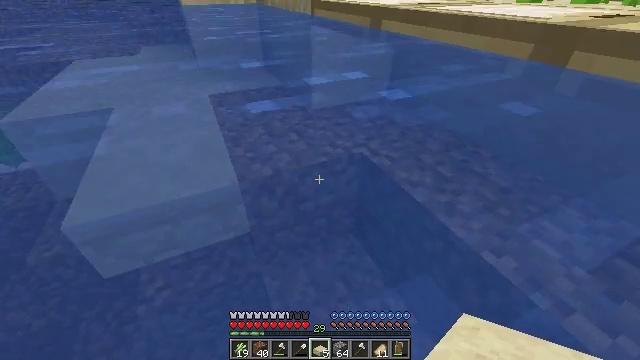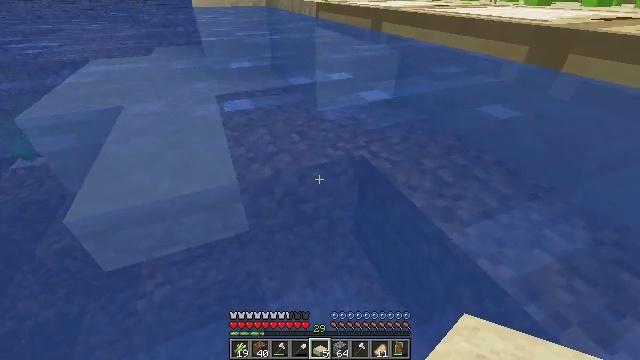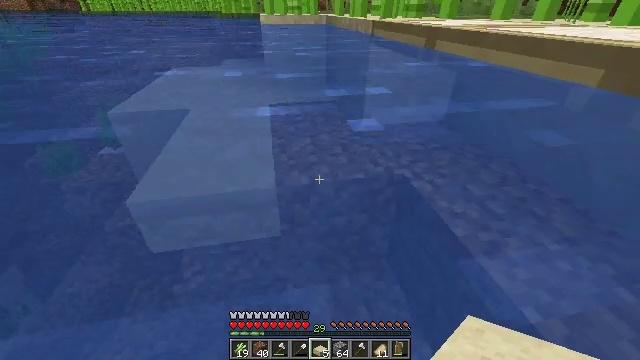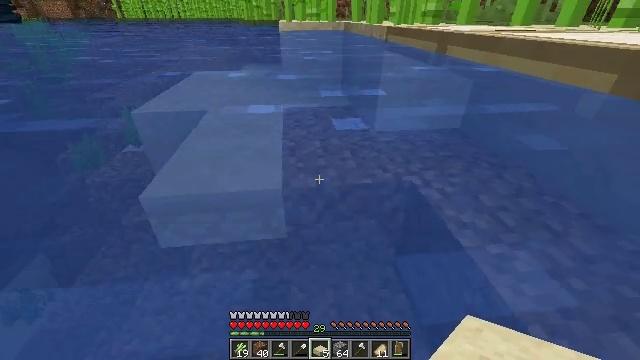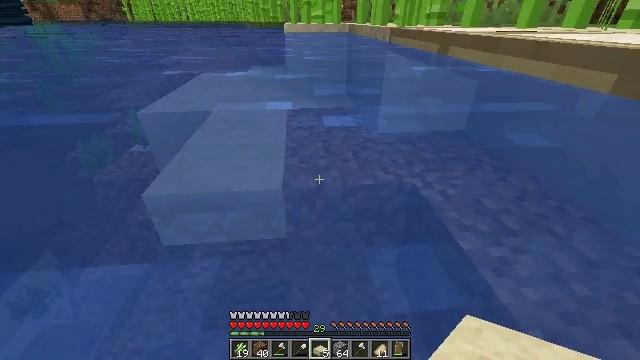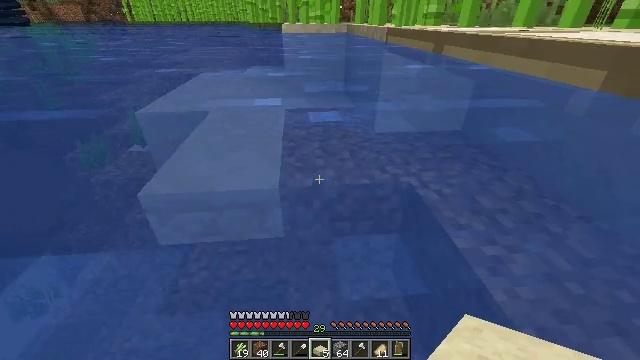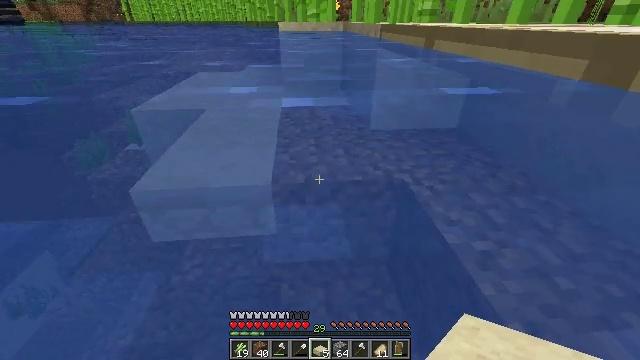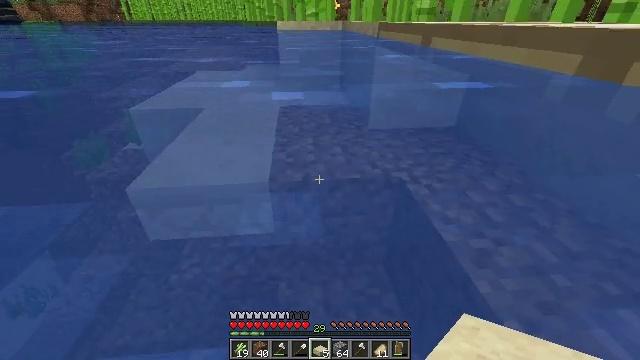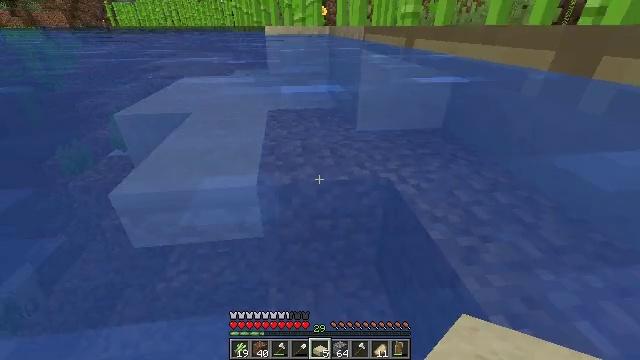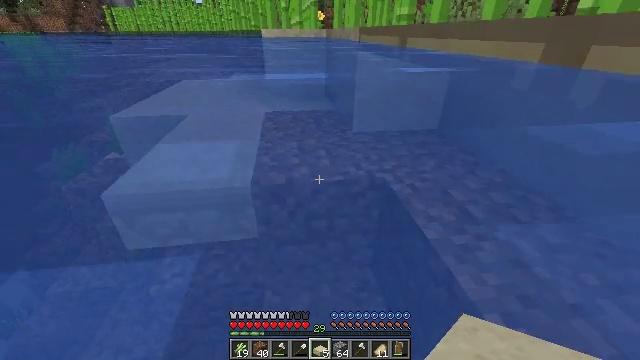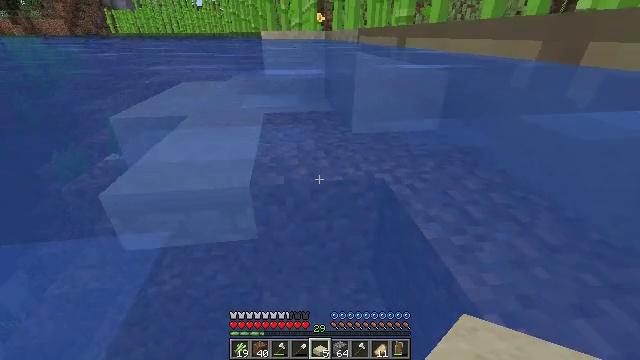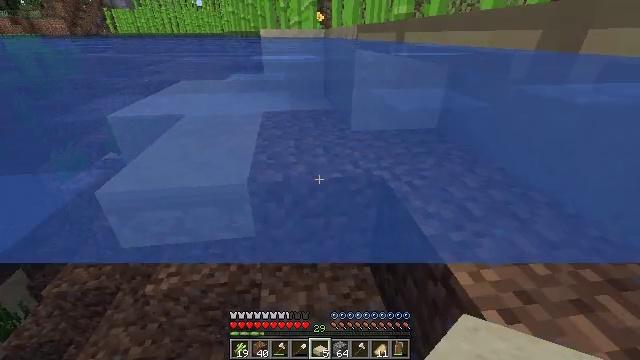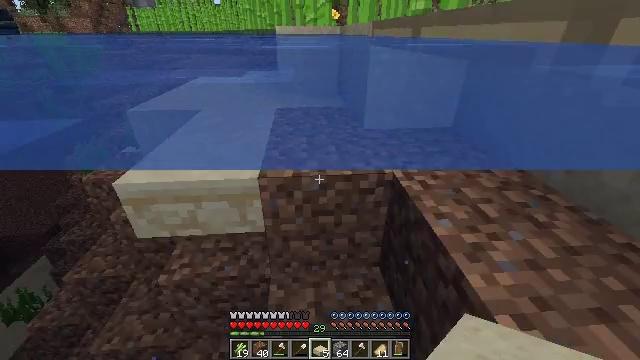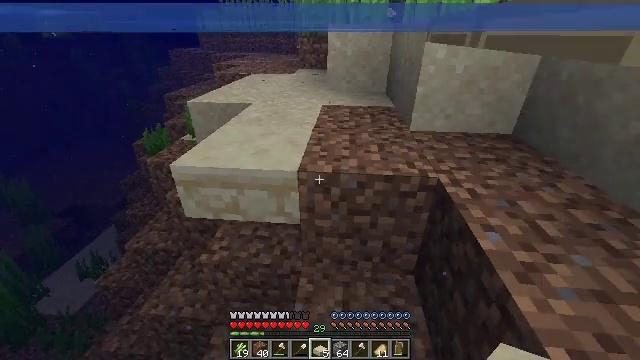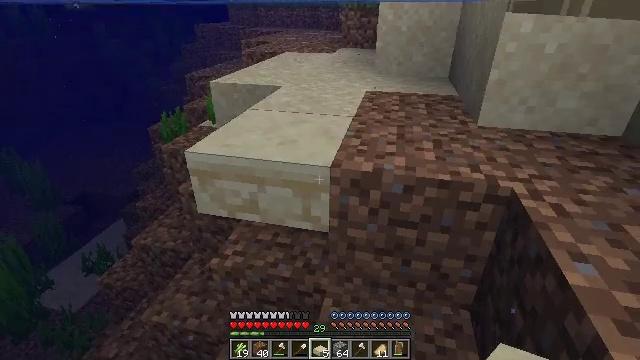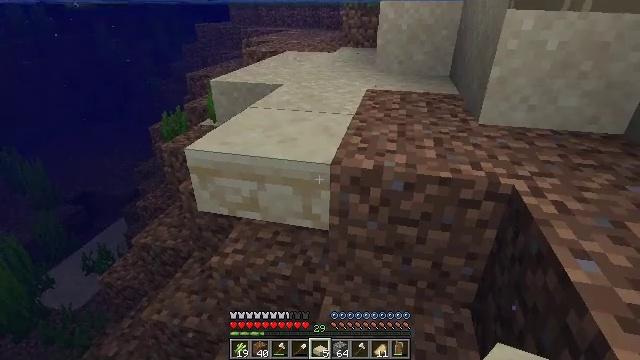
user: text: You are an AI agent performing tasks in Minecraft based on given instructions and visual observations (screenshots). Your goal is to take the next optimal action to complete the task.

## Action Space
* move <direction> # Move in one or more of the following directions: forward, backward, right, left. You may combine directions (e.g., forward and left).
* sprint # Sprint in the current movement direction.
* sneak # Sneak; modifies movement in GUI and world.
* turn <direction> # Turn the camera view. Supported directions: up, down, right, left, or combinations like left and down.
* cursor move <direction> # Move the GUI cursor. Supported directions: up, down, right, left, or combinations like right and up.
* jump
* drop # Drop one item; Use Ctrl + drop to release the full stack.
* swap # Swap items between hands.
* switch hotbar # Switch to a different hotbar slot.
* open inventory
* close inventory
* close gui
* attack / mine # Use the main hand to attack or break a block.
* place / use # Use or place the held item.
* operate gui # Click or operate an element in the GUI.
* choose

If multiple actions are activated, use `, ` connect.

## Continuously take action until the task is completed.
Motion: motion action
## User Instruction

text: Mine the sandstone slab for reuse.
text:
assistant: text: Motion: move right, turn left
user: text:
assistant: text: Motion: move right, turn left and up
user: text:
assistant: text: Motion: move right, turn left and up
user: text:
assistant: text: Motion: turn left
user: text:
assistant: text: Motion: no_op
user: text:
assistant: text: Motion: no_op
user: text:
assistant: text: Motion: no_op
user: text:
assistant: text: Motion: turn right and up
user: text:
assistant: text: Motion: no_op
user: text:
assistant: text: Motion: no_op
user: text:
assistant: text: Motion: no_op
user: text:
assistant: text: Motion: turn left
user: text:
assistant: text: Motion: turn left
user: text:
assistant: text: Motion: turn left
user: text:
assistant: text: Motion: no_op
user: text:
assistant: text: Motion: no_op
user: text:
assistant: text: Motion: switch to hotbar 2
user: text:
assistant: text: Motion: switch to hotbar 2
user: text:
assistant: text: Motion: turn left
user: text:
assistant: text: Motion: no_op
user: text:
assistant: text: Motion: move forward
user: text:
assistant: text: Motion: move forward, turn right
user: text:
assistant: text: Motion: move forward, turn right
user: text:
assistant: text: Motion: move forward
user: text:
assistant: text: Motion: move forward
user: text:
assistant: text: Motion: move forward
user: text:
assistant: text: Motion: move forward, open inventory
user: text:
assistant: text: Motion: open inventory
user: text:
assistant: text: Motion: sneak, turn down, open inventory
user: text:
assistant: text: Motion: sneak, turn down